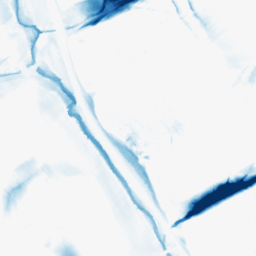
Category: morphological
Decomposition family: morphological_diamond
Decomposition parameters: operation: closing
radius: 20
Upsampling method: bspline
Upsampling parameters: scale: 2
Upsampling scale: 2